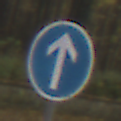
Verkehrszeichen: VorgeschriebeneFahrtrichtungGeradeaus
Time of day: MorningAfternoon
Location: Outdoor (Nature)
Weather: Overcast
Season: Autumn
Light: Natural